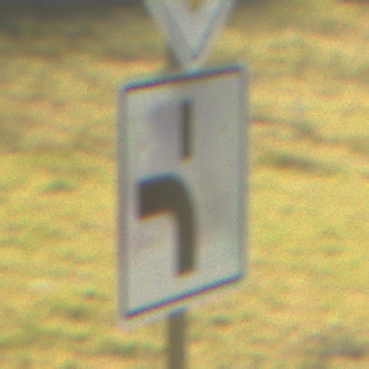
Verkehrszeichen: VerlaufVorfahrtsstrasse5
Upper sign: Vorfahrtsstrasse
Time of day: MorningAfternoon
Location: Outdoor (Nature)
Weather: PartlyCloudy
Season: NotSpecified
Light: Natural